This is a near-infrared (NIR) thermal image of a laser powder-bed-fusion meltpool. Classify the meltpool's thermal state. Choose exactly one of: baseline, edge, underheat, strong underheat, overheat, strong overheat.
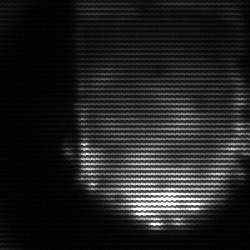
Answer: baseline